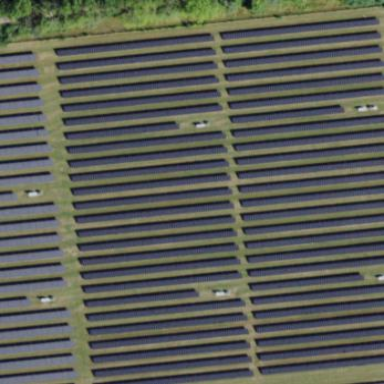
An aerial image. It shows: Solar power plant enclosed by fence. The plant generates electricity using photovoltaic technology.